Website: crate-barrel
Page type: billing-address
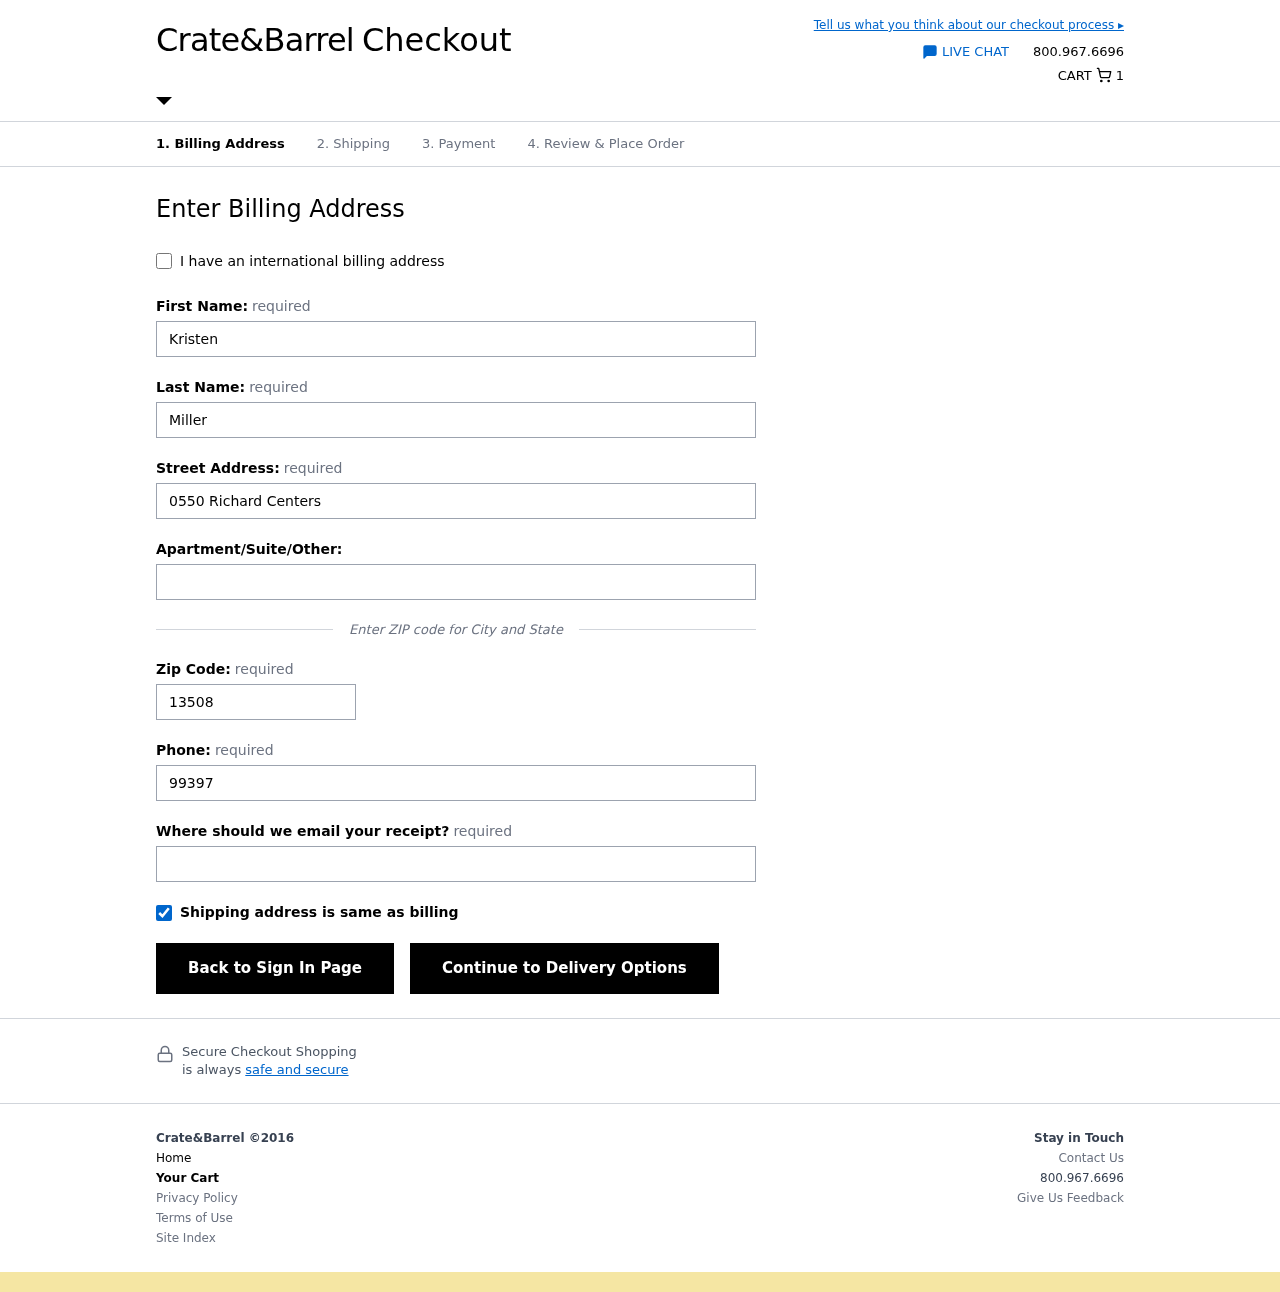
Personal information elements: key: PII_EMAIL
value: kristen.miller@yahoo.com
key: PII_FIRSTNAME
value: Kristen
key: PII_LASTNAME
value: Miller
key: PII_PHONE
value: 9939766218
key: PII_POSTCODE
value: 13508
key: PII_STREET
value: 0550 Richard Centers
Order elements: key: ORDER_NUM_ITEMS
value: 1